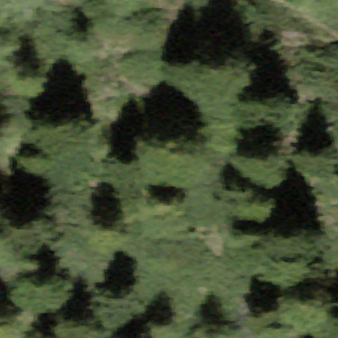
Label: other